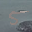
Label: 5